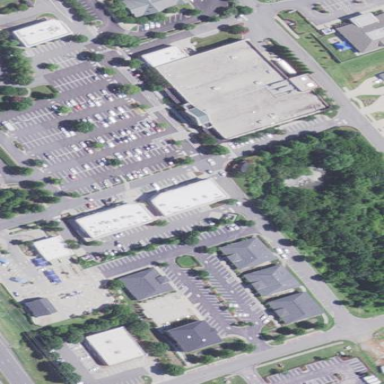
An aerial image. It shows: Parking area.